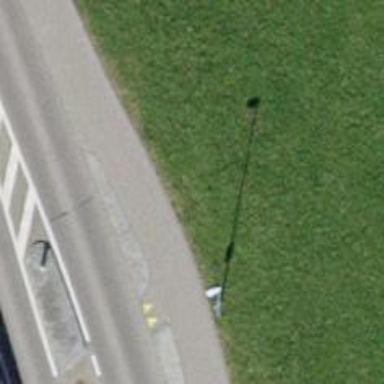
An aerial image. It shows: Asphalt cycleway.